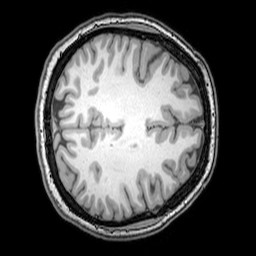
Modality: T1w
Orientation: axial
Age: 22
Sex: female
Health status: healthy
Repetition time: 0.081 s
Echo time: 0.037 s